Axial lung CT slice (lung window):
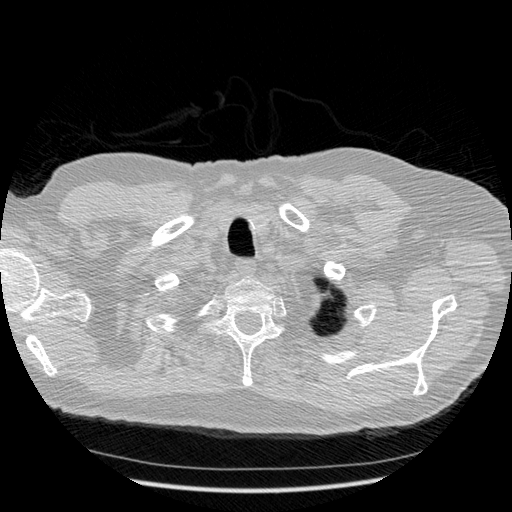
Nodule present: no